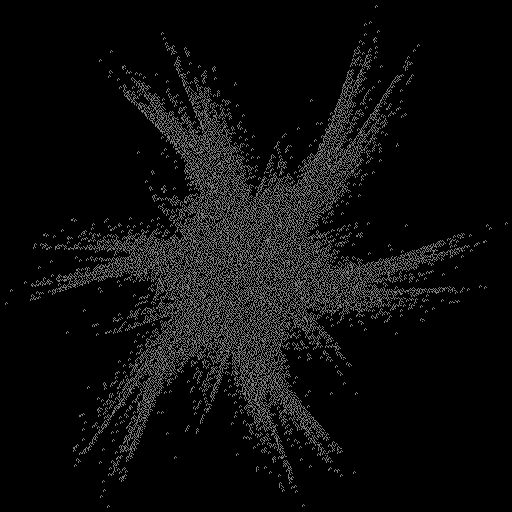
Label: gaku